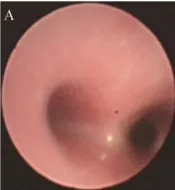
Fibrobronchoscopy of the left.
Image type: endoscopy (airway_endoscopy)